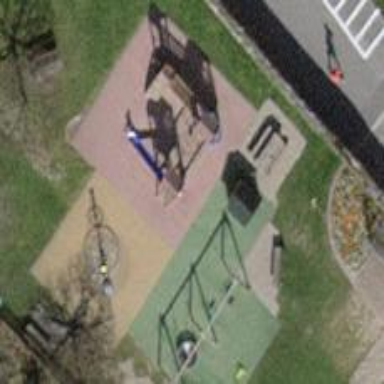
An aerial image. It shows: Picnic table located in leisure land area.